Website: apple
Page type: payment
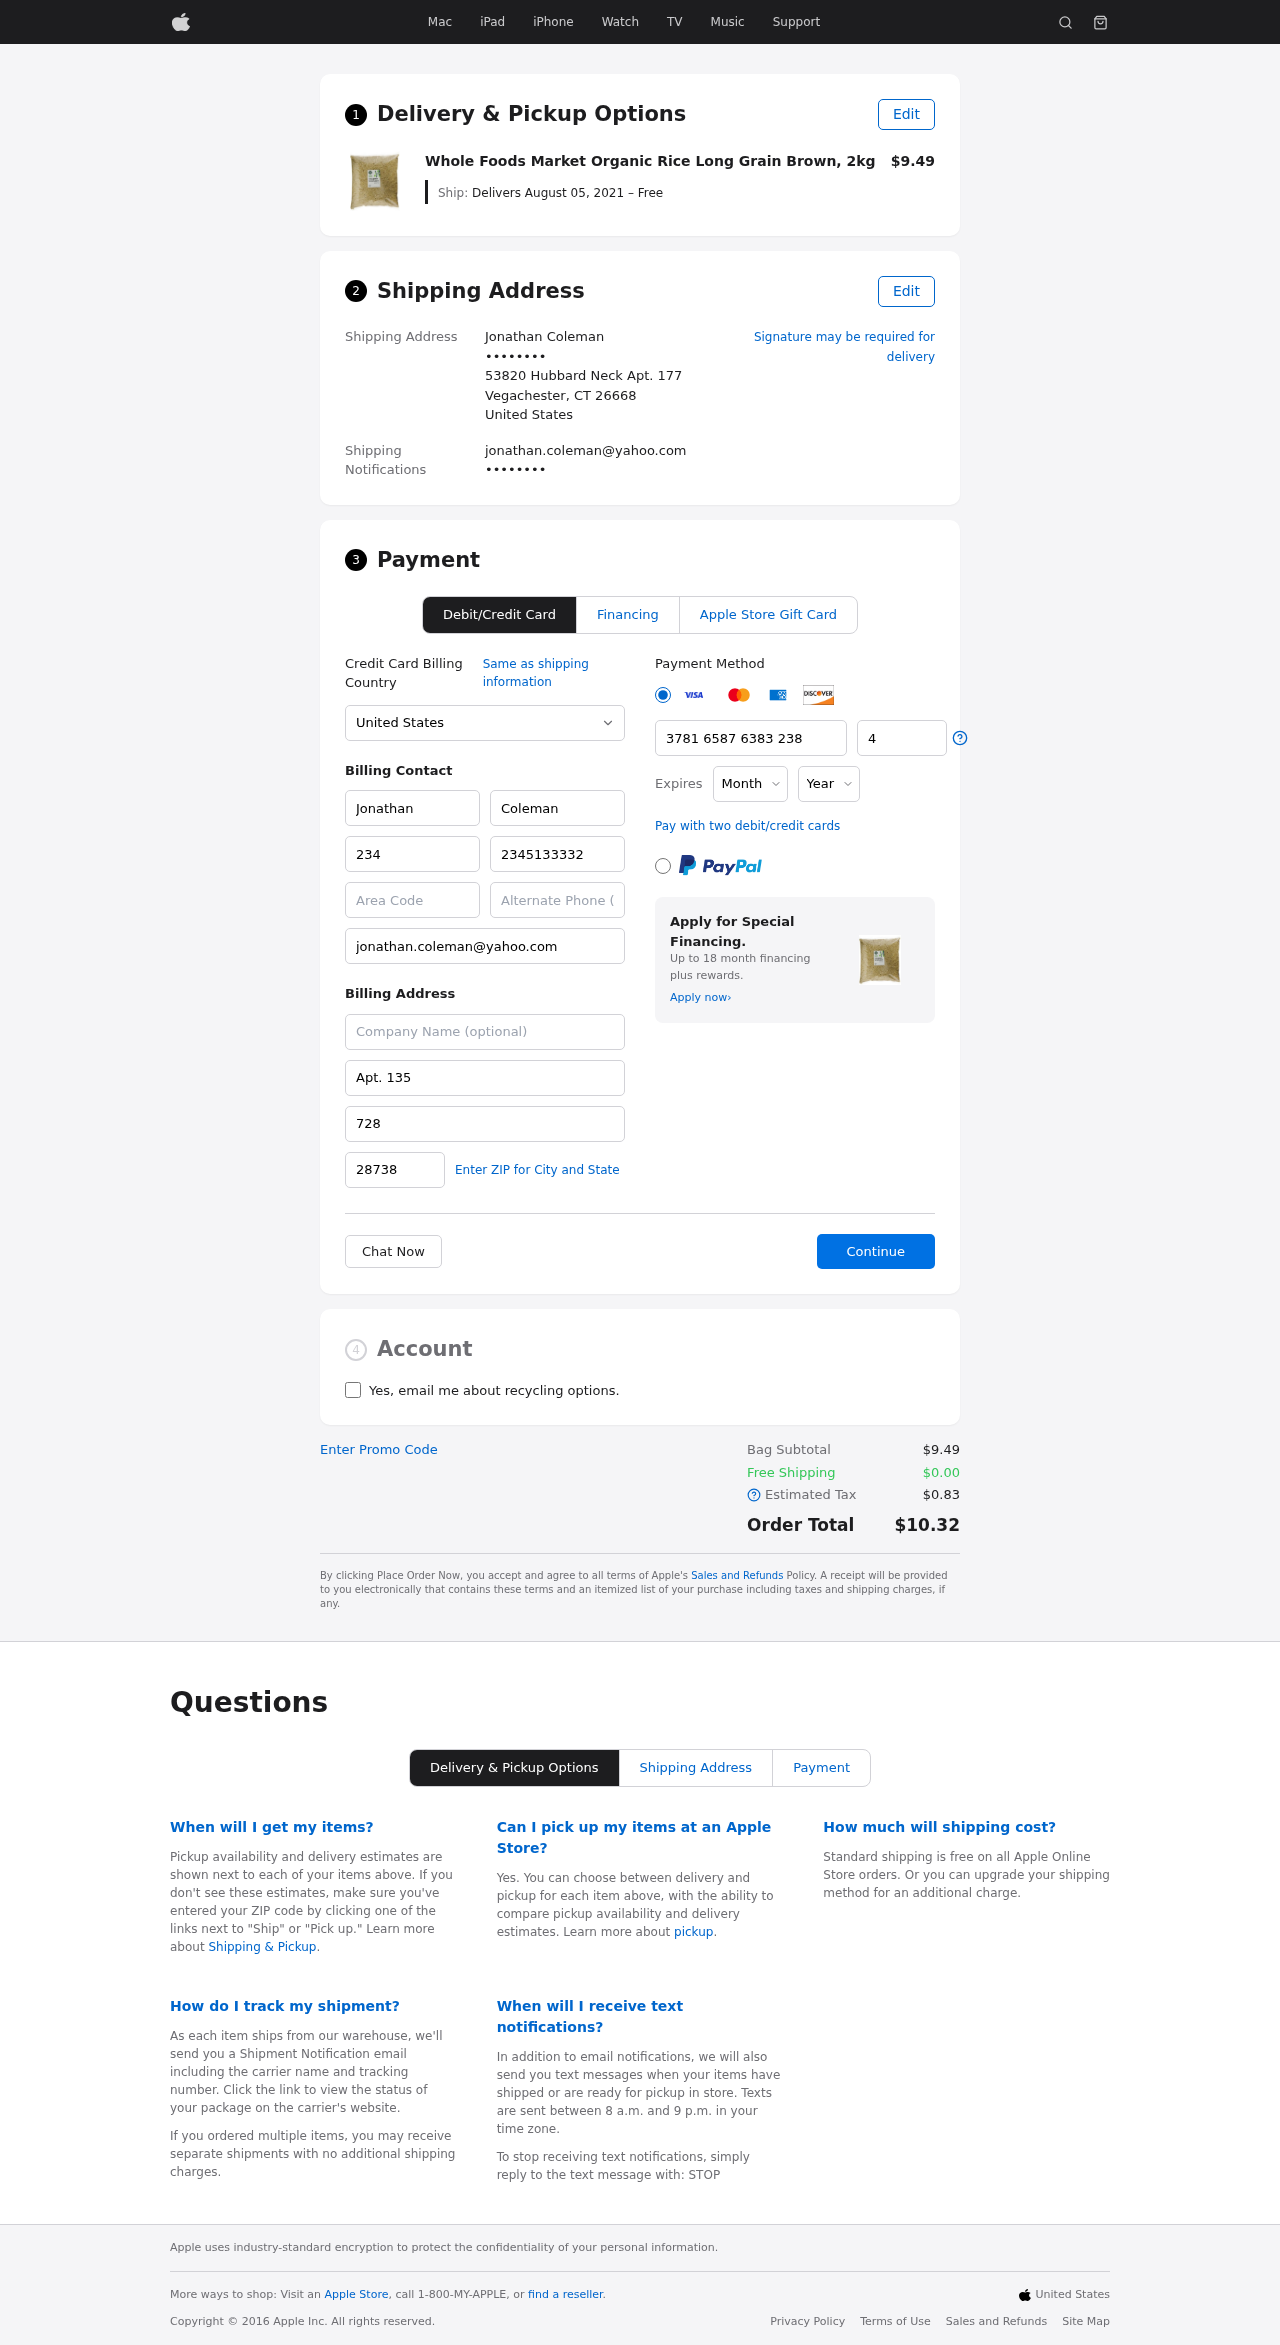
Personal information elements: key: PII_CARD_CVV
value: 4408
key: PII_CARD_EXPIRY_MONTH
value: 01
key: PII_CARD_EXPIRY_YEAR
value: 27
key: PII_CARD_NUMBER
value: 3781 6587 6383 238
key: PII_CITY_STATE_ZIP
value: Vegachester, CT 26668
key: PII_COUNTRY
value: United States
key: PII_EMAIL
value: jonathan.coleman@yahoo.com
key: PII_EMAIL2
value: jonathan.coleman@yahoo.com
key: PII_FIRSTNAME
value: Jonathan
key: PII_FULLNAME
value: Jonathan Coleman
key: PII_LASTNAME
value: Coleman
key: PII_PHONE3
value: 2345133332
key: PII_PHONE_AREA
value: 234
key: PII_POSTCODE2
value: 28738
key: PII_SECURITY_CODE
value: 728
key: PII_STREET
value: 53820 Hubbard Neck Apt. 177
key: PII_STREET2
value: Apt. 135
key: PII_PHONE
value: ••••••••
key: PII_PHONE2
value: ••••••••
Product elements: key: PRODUCT1_NAME
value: Whole Foods Market Organic Rice Long Grain Brown, 2kg
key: PRODUCT1_PRICE
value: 9.49
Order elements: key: ORDER_DELIVERY_DATE
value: Delivers August 05, 2021 – Free
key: ORDER_SUBTOTAL
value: $9.49
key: ORDER_SHIPPING_COST
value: $0.00
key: ORDER_TAX
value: $0.83
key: ORDER_TOTAL
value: $10.32